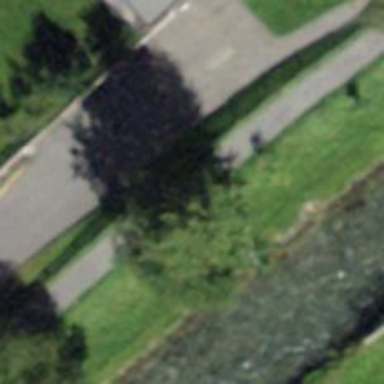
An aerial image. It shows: Compacted footway.